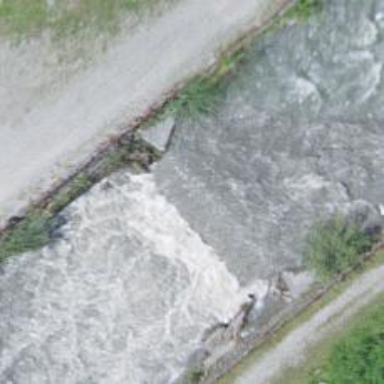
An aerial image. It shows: Weir in waterway.